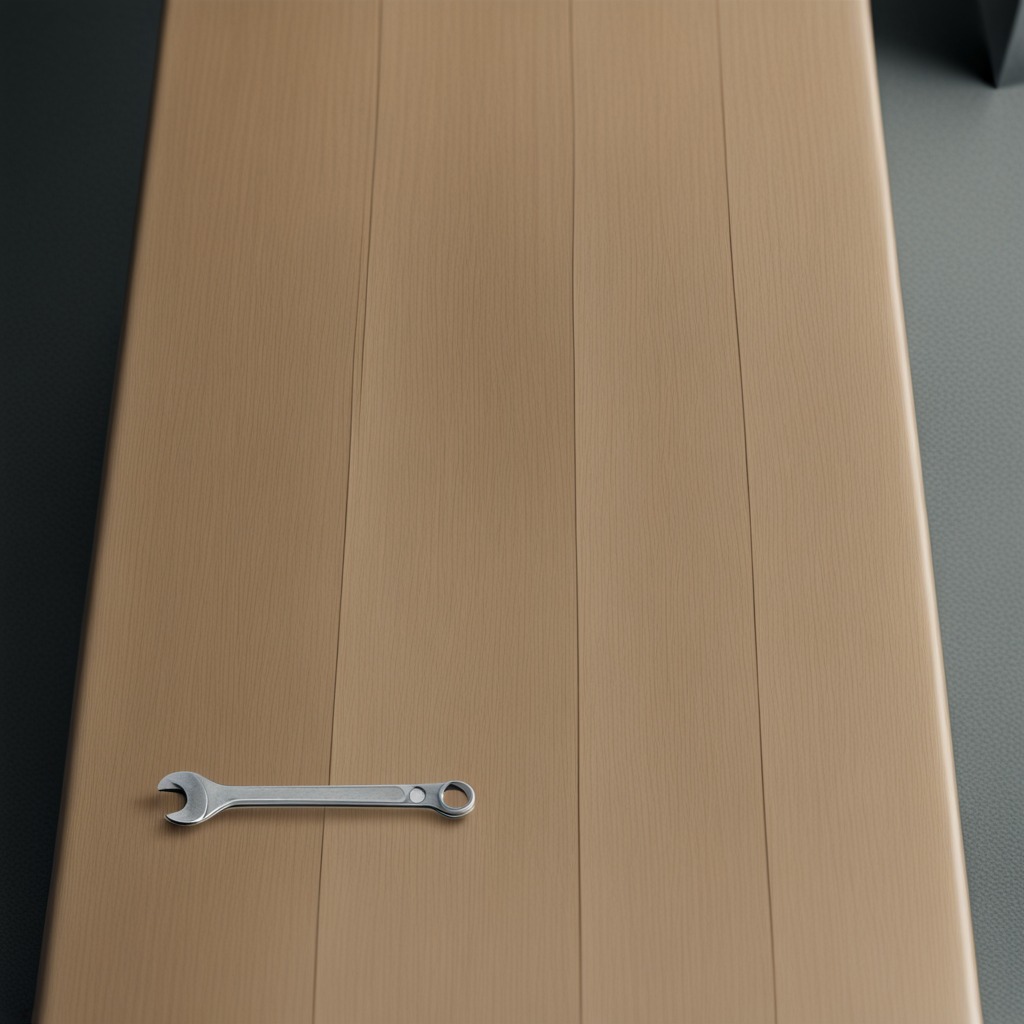
An wrench is lying on a workbench inside a coastal fishing gear workshop.